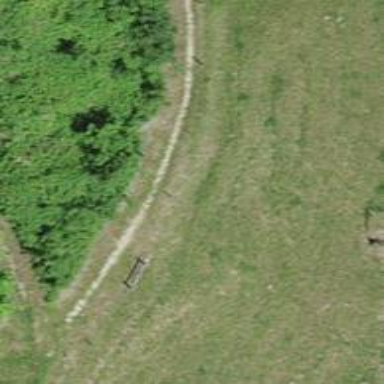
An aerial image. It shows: Dirt path.